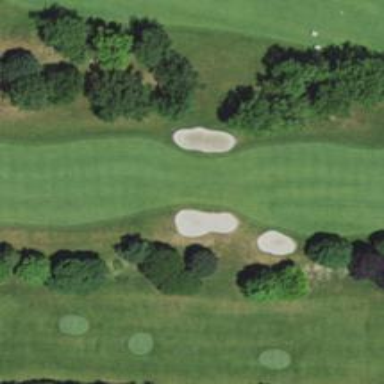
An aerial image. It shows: Golf hole.